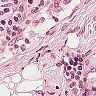
Metastatic tissue present: no